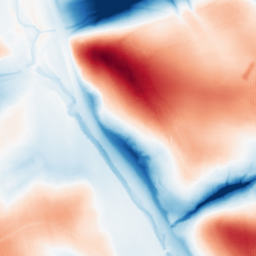
Category: classical
Decomposition family: gaussian_anisotropic
Decomposition parameters: sigma_x: 2
sigma_y: 50
Upsampling method: fft_zeropad
Upsampling parameters: scale: 4
Upsampling scale: 4